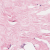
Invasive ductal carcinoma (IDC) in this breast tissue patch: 0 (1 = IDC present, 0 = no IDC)